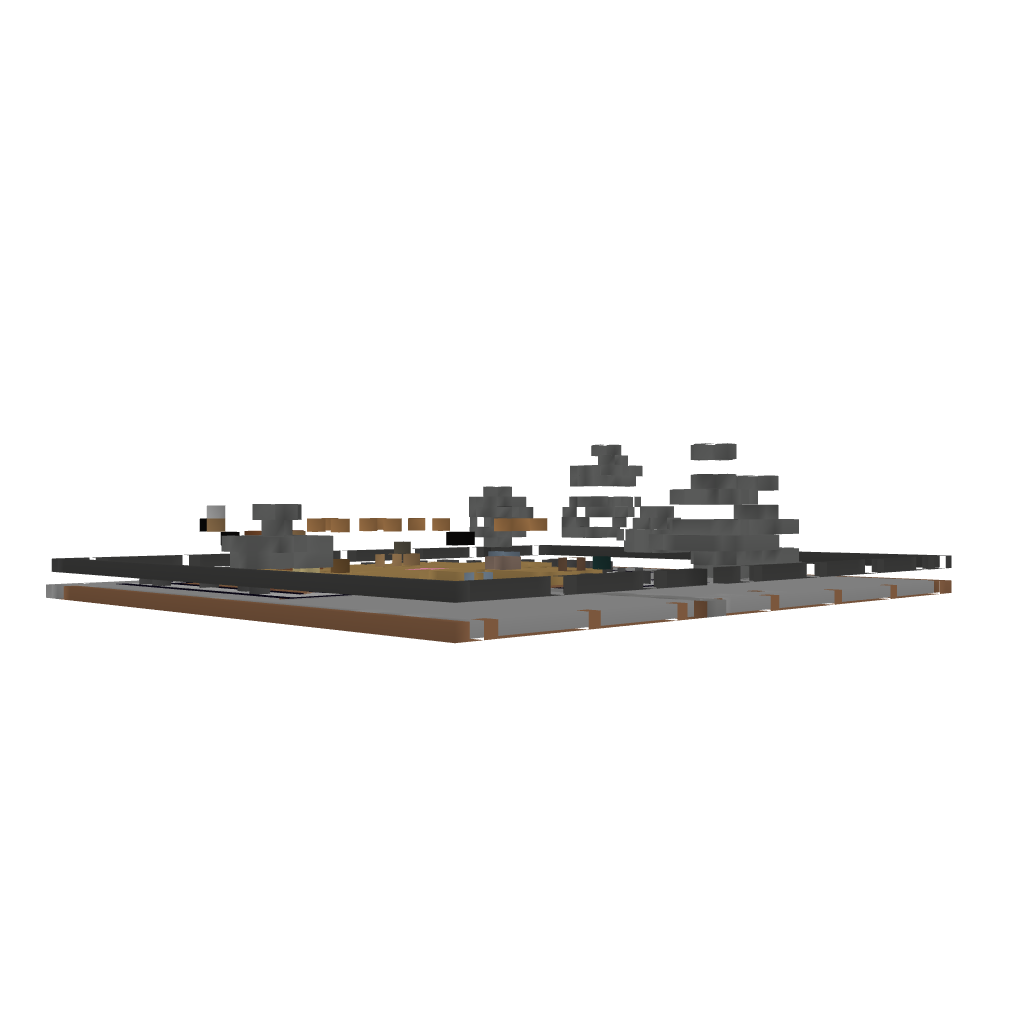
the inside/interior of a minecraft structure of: modern home